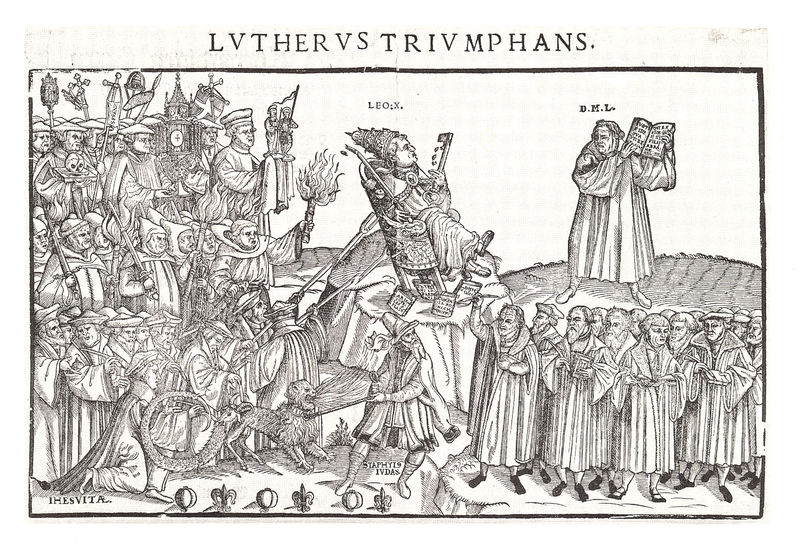
Titel: Lutherus Triumphans
Institution: (Seriendruck)
Schlagwörter: dunkel, felsen, feuer, gruppe, menschen, grau, hell, hüte, männer, stuhl, zeichnung, hund, tier, versammlung, bibel, neues testament, rahmen, bildnis, portrait, feld, hügel, sessel, krone, renaissance, holzschnitt, schrift, papier, zug, grafik, graphik, figuren, könig, papst, soldaten, thron, uhr, robe, buch, druck, stich, seite, illustration, schwarzweiß, streit, zeitung, mäntel, tron, lilie, triumph, anhänger, priester, luther, predigt, geistliche, mönche, prozession, umzug, löwe, heilige, schlüssel, kupferstich, fackel, leo, schrein, triumphzug, disput, karrekatur, testament, roben, höllenhund, schar, beiboot, reformation, biebel, sänfte, marburg, martin luther, leo x., febeltier, antichrist, geistige, luteraner, martin luter, mensge, zeicgen, prozessiopn, evangelikal